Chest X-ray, PA view. Patient: 73 years old, sex M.
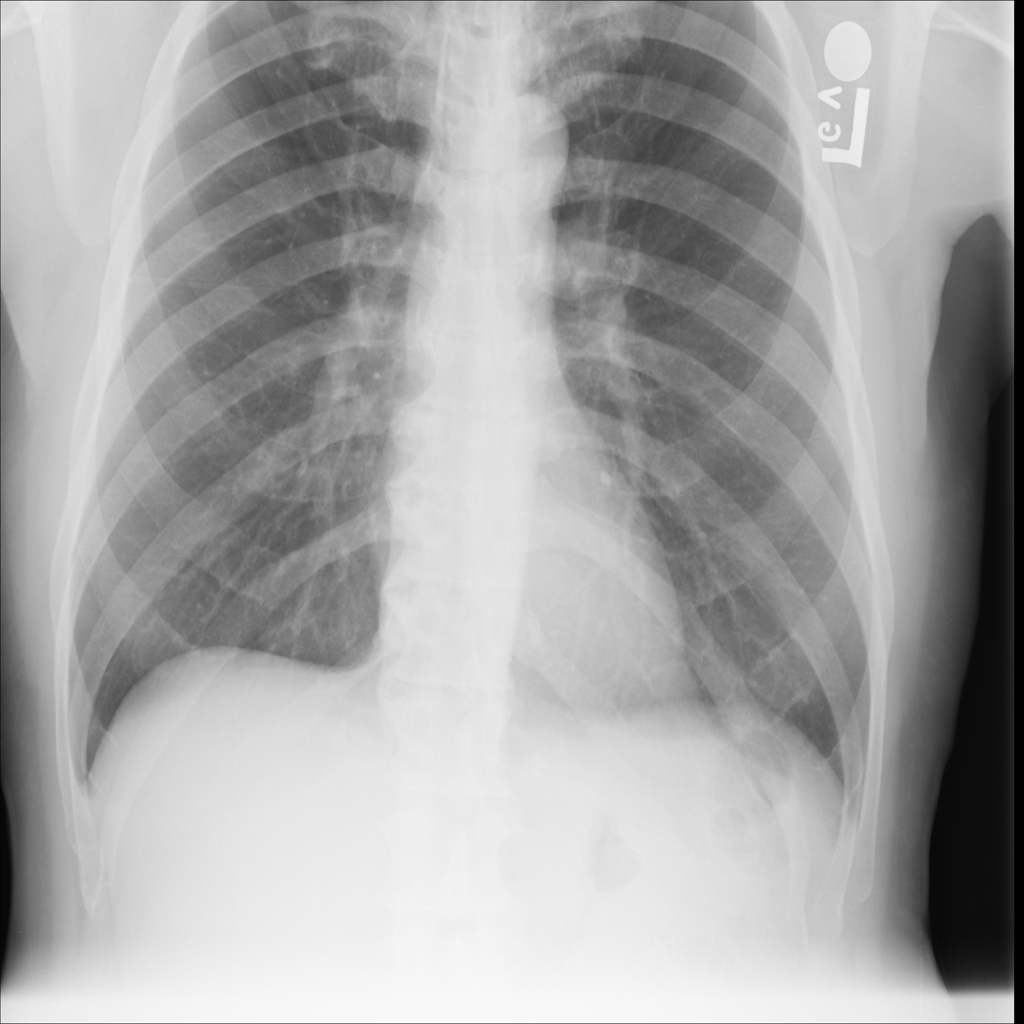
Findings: No Finding